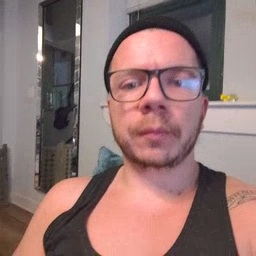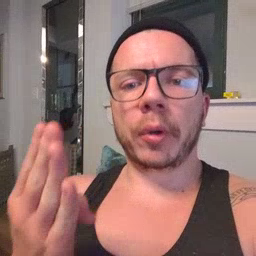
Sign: book